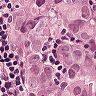
Metastatic tissue present: yes